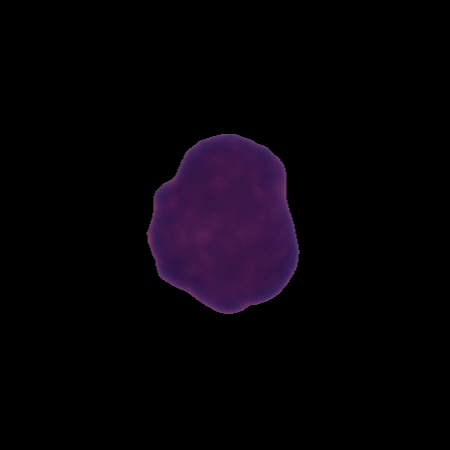
Label: healthy